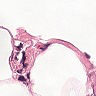
Metastatic tissue present: no